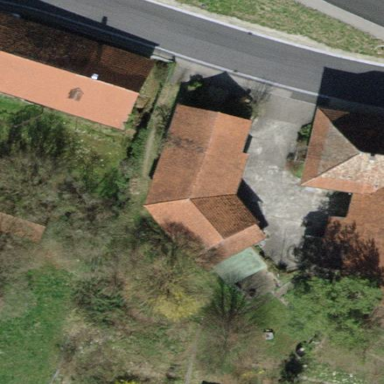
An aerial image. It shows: Shed.